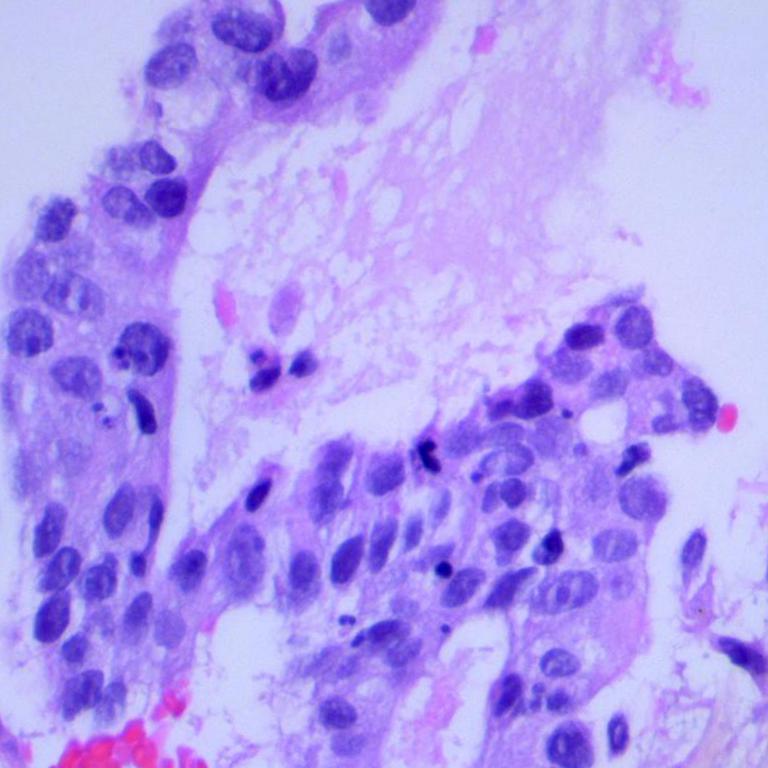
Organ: lung
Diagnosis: adenocarcinomas